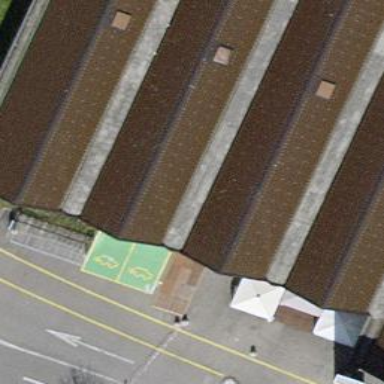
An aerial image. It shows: Charging station.